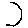
Label: hexagon